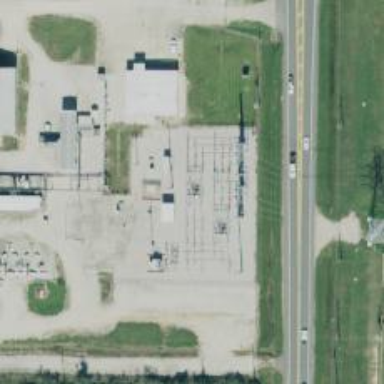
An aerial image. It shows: Switch used for power control.